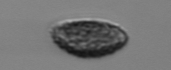
Label: Pseudochattonella_farcimen